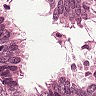
Metastatic tissue present: yes